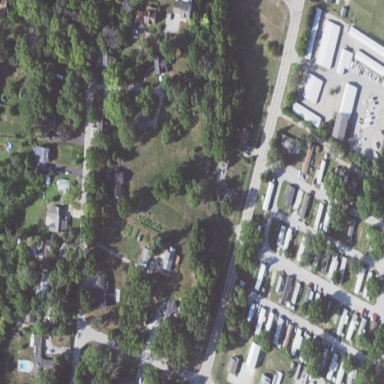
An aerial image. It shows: Residential area within neighborhood.